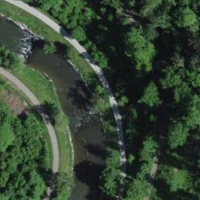
EUNIS habitat code: 41
Species observed at this site:
Corylus avellana